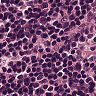
Metastatic tissue present: no